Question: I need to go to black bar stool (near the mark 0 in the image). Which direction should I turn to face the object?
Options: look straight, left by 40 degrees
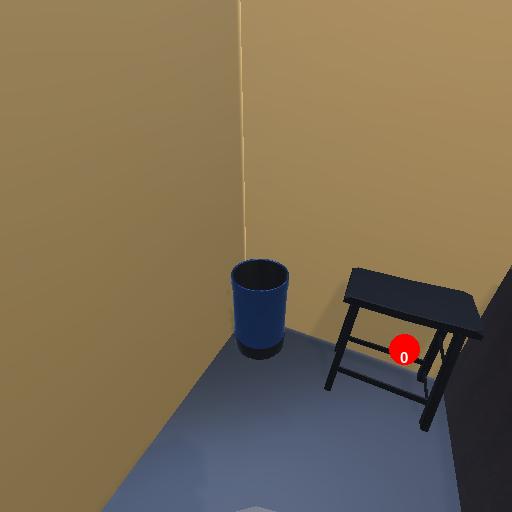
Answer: look straight